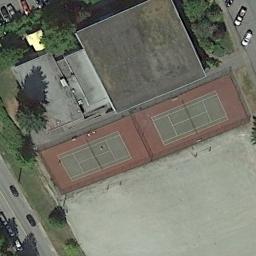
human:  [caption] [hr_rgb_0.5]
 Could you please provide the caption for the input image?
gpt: There is a tennis court on the upper right .

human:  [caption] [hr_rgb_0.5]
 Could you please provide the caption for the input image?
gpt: Several buildings are beside the tennis court .

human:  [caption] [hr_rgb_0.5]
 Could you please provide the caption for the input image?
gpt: Tennis court next to the building and a bare field .

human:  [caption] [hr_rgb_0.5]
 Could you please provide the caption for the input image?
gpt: The tennis court is next to some buildings and trees .

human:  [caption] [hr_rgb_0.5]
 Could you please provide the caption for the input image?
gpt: There are some green trees beside the tennis court .